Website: home-depot
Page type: account-dashboard
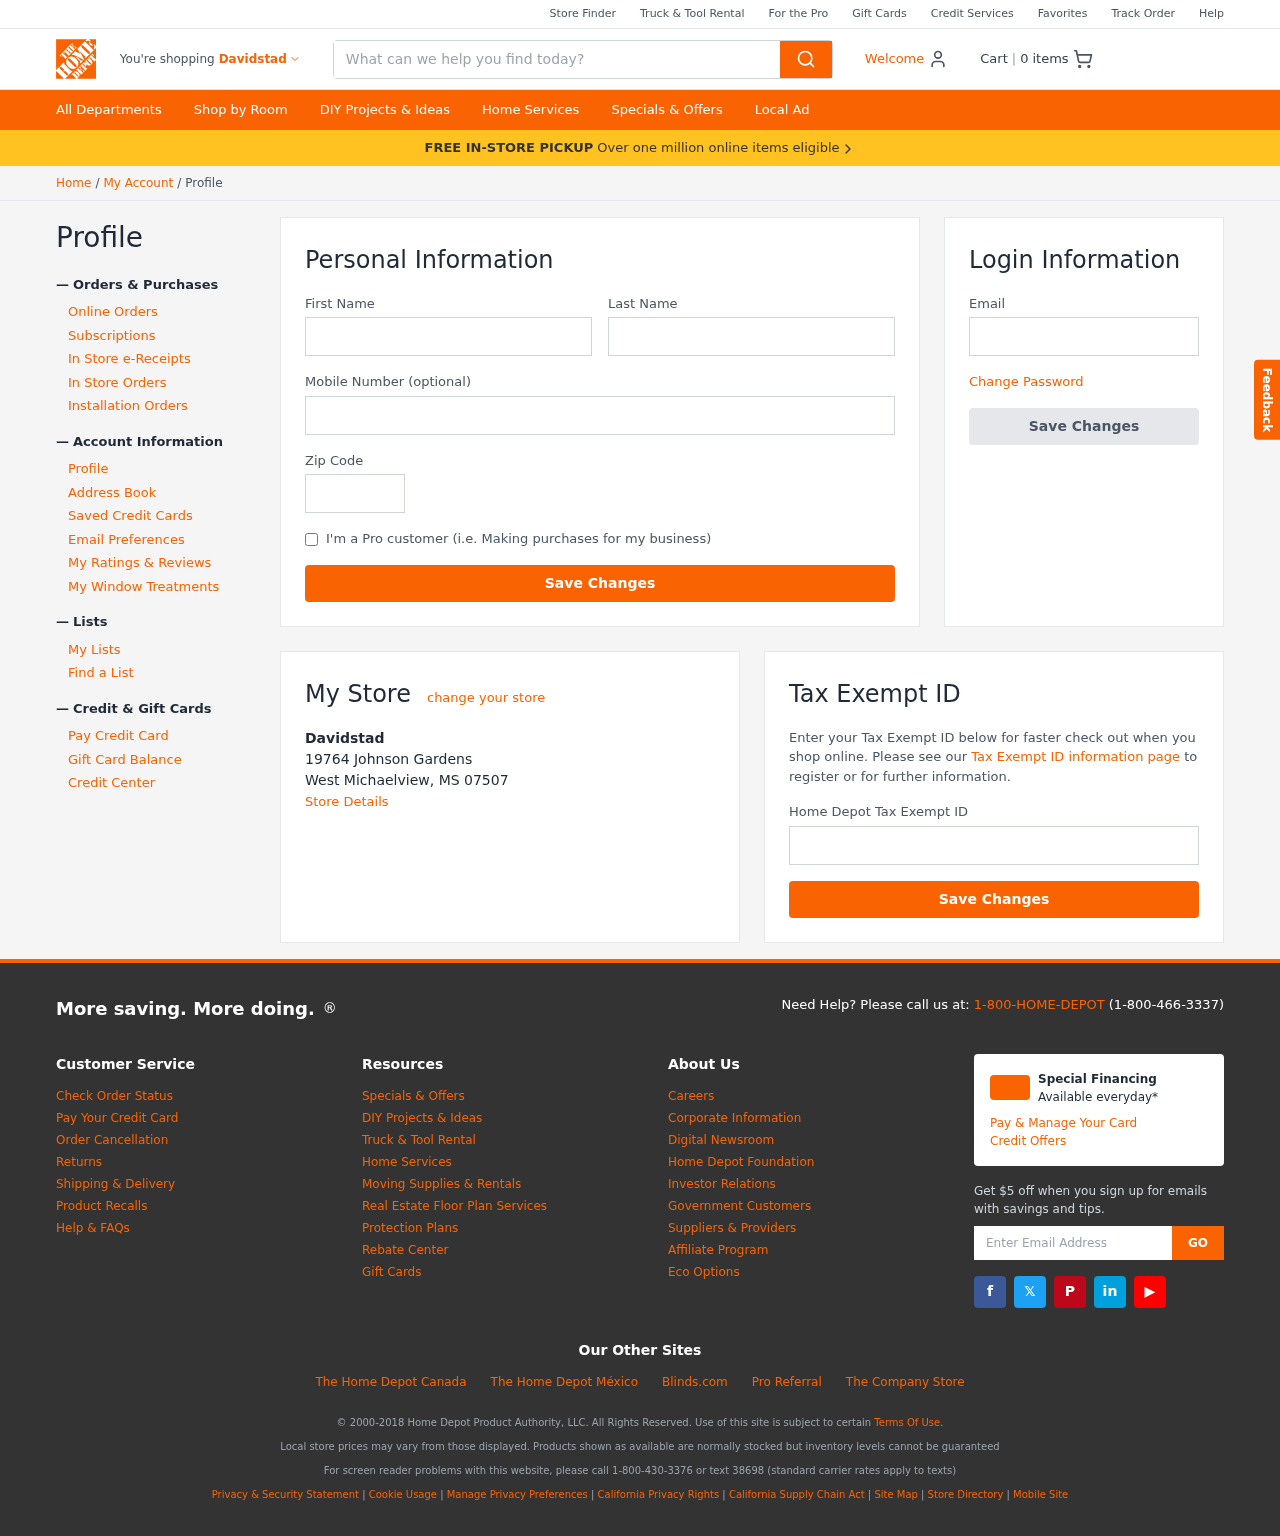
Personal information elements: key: PII_CITY
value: Davidstad
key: PII_EMAIL
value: matthew_roth@hotmail.com
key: PII_FIRSTNAME
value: Matthew
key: PII_LASTNAME
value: Roth
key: PII_LOCATION1_CITY_STATE_ZIP
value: West Michaelview, MS 07507
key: PII_LOCATION1_NAME
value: Davidstad
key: PII_LOCATION1_STREET
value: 19764 Johnson Gardens
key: PII_PHONE
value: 3613520473
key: PII_POSTCODE
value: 49663
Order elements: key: ORDER_NUM_ITEMS
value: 0
Search elements: key: HEADER_SEARCH
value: What can we help you find today?